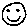
Label: smiley face